Field crop: maize
Growth stage: 2
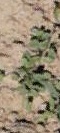
Species: convolvulus